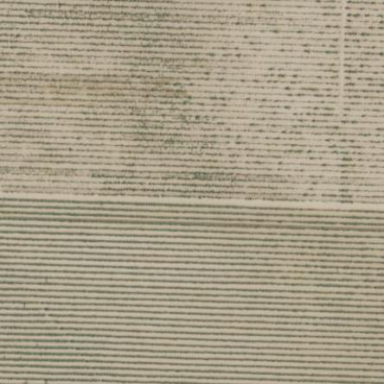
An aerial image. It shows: Vineyard.